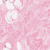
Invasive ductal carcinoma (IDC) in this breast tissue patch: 0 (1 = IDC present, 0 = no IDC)